Question: I want to change the text next to the checkbox in the dialog box.

'''
package com.codingdemos.customdialogcheckbox;
import android.content.DialogInterface;
import android.content.SharedPreferences;
import android.os.Bundle;
import android.support.v7.app.AlertDialog;
import android.support.v7.app.AppCompatActivity;
import android.view.View;
import android.widget.CheckBox;
import android.widget.CompoundButton;
public class MainActivity extends AppCompatActivity {
@Override
protected void onCreate(Bundle savedInstanceState) {
super.onCreate(savedInstanceState);
setContentView(R.layout.activity_main);
AlertDialog.Builder mBuilder = new AlertDialog.Builder(MainActivity.this);
View mView = getLayoutInflater().inflate(R.layout.dialog_app_updates, null);
CheckBox mCheckBox = mView.findViewById(R.id.checkBox);
mBuilder.setTitle("What's new in V1.0");
mBuilder.setMessage("1- Lorem ipsum dolor sit amet.
2- consectetur adipiscing elit.
3- Vestibulum vulputate fringilla justo.
4- nec varius magna suscipit ac.");
mBuilder.setView(mView);
mBuilder.setPositiveButton("OK", new DialogInterface.OnClickListener() {
@Override
public void onClick(DialogInterface dialogInterface, int i) {
dialogInterface.dismiss();
}
});
AlertDialog mDialog = mBuilder.create();
mDialog.show();
mCheckBox.setOnCheckedChangeListener(new CompoundButton.OnCheckedChangeListener() {
@Override
public void onCheckedChanged(CompoundButton compoundButton, boolean b) {
if(compoundButton.isChecked()){
storeDialogStatus(true);
}else{
storeDialogStatus(false);
}
}
});
if(getDialogStatus()){
mDialog.hide();
}else{
mDialog.show();
}
}
private void storeDialogStatus(boolean isChecked){
SharedPreferences mSharedPreferences = getSharedPreferences("CheckItem", MODE_PRIVATE);
SharedPreferences.Editor mEditor = mSharedPreferences.edit();
mEditor.putBoolean("item", isChecked);
mEditor.apply();
}
private boolean getDialogStatus(){
SharedPreferences mSharedPreferences = getSharedPreferences("CheckItem", MODE_PRIVATE);
return mSharedPreferences.getBoolean("item", false);
}
}
'''
I want to change the text that says "" to "I agree with Terms and Conditions"
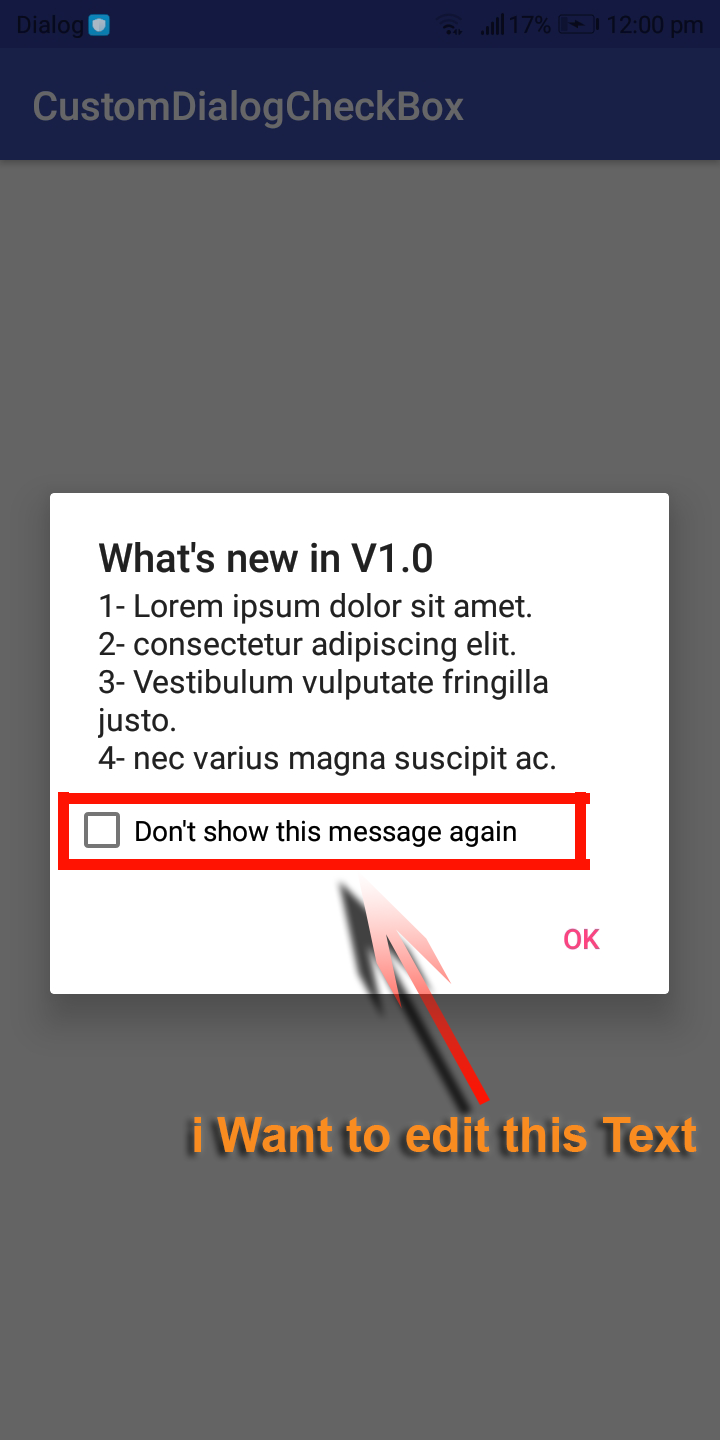
Answer: <URL>
Just add
> mCheckBox.setText(" I agree with Terms and Conditions");
'''
mCheckBox.setOnCheckedChangeListener(new CompoundButton.OnCheckedChangeListener() {
@Override
public void onCheckedChanged(CompoundButton compoundButton, boolean b) {
if(compoundButton.isChecked()){
storeDialogStatus(true);
}else{
storeDialogStatus(false);
}
}
});
if(getDialogStatus()){
mDialog.hide();
}else{
mDialog.show();
}
}
'''